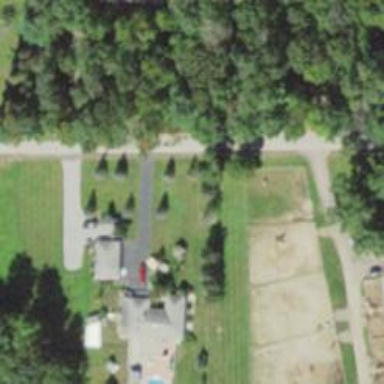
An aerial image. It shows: Residential driveway.